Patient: sex M, age 60
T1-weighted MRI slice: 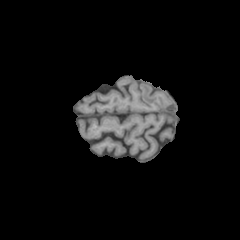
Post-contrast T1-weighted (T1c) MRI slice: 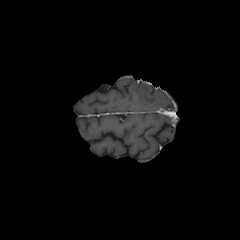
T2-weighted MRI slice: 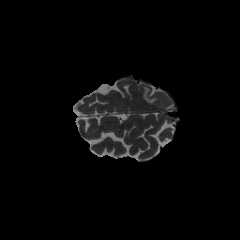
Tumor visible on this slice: yes
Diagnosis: Glioblastoma, IDH-wildtype
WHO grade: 4